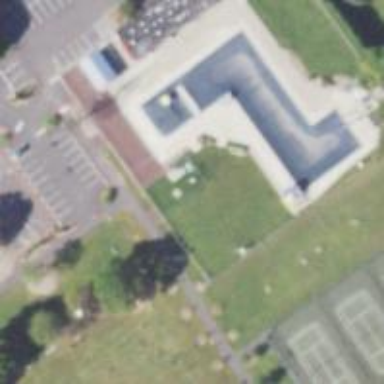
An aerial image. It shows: Swimming pool located in leisure land.